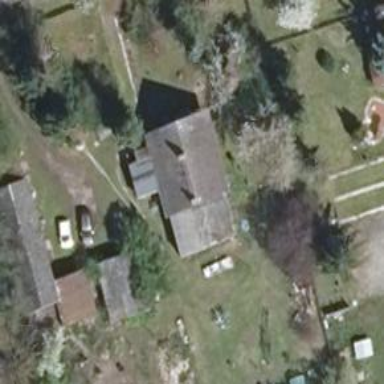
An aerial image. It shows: House with multiple parts.